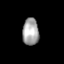
Tissue: skin
Cell type: Epithelial cells
Senescence score: 0.2553
Nuclear area (px): 431
Mean DAPI intensity: 165.821